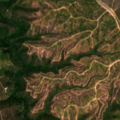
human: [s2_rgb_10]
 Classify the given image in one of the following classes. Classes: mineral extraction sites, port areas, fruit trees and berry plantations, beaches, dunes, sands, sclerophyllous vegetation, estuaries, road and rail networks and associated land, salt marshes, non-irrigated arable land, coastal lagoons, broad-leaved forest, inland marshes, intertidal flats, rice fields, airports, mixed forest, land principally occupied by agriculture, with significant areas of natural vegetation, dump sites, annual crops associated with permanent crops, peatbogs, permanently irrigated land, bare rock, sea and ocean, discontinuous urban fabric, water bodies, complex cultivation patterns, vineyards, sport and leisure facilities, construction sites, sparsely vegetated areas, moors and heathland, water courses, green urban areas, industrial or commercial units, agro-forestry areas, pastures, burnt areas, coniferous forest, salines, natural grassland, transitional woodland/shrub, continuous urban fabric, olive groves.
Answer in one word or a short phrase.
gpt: continuous urban fabric